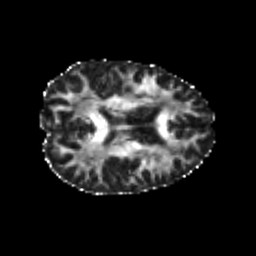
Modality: FA
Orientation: axial
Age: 25
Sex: female
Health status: healthy
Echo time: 0.074 s